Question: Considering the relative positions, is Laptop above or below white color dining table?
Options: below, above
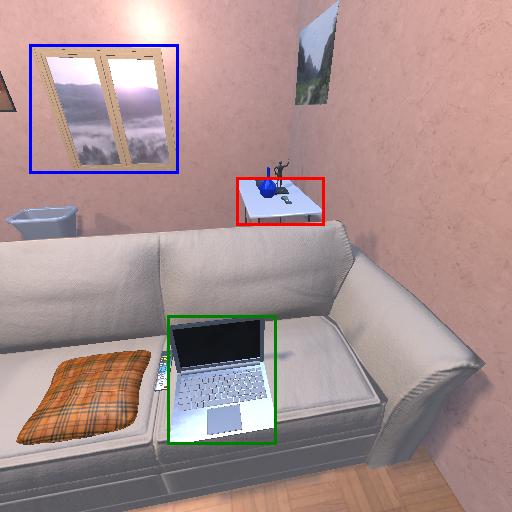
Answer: below